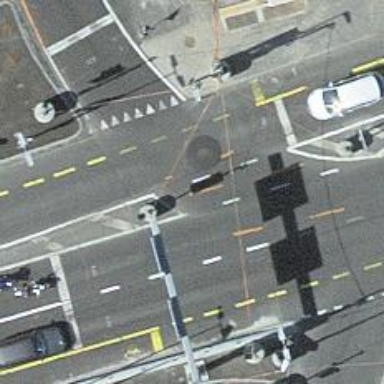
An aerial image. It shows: Secondary road with asphalt surface and designated cycle lane.